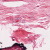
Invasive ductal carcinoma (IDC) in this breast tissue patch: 0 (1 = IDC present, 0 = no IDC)